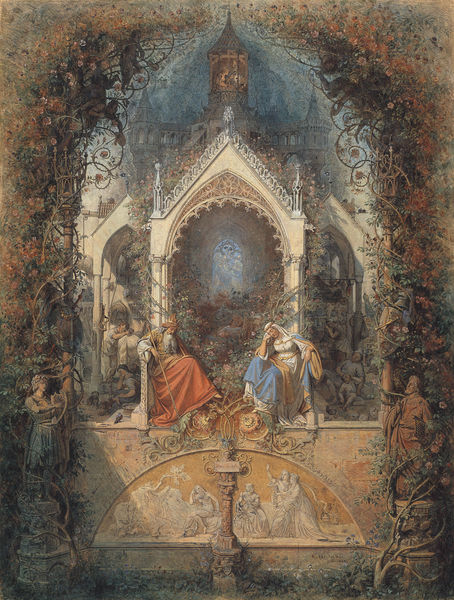
Titel: Dornröschen
Künstler: Eugen Napoleon Neureuther
Standort: München
Institution: Städtische Galerie im Lenbachhaus, Graphische Sammlung
Schlagwörter: baum, blau, blätter, dunkel, felsen, flügel, gott, himmel, mann, schatten, schlaf, weiß, aquarell, bäume, dreieck, frauen, gelb, grün, kirchturm, menschen, ocker, sitzen, blume, blumen, braun, frau, grau, hell, hut, kleid, laterne, licht, männer, nacht, orange, pfeiler, säule, säulen, tür, zeichnung, anlage, blüte, blüten, gebäude, haus, park, parkanlage, rose, rosen, rot, schleier, schloss, beige, gespräch, hochformat, malerei, ornament, rock, bart, richter, architektur, arm, arme, barock, bibel, kleidung, mensch, rahmen, sockel, spitze, stein, steine, tod, trauer, natur, brücke, kirche, dunkelheit, figur, gewand, gold, sitzend, stoff, stoffe, familie, mutter, paar, personen, vater, bühne, girlande, person, pflanze, pflanzen, england, gotik, krone, prinzessin, wald, brunnen, turm, garten, ranken, statue, deutschland, relief, farbig, ecke, schlafen, schlafend, düster, bogen, unterhaltung, schuhe, stab, fels, giebel, mauer, rand, figuren, rundbogen, kuppel, romantik, wild, bischof, könig, papst, thron, dunkelblau, jugendstil, kopftuch, floral, ornamente, plinthe, nachdenklich, tor, foto, bögen, paradies, eingang, gang, nische, arkade, ruine, gewölbe, greis, burg, glockenturm, kloster, kreuz, orient, orientalisch, türmchen, türme, palast, torbogen, dom, fracht, zentralperspektive, umrahmung, torso, illustration, nonne, treffen, schuh, ritter, altar, arkaden, kathedrale, kapitell, ranke, girlanden, ornamental, tracht, fries, portal, skulpturen, pfarrer, gruft, kreuze, efeu, glocke, statuen, hubi, spitzbögen, jesus, romantisch, antik, sage, mittelalter, märchen, nachdenkend, stützend, dornen, tonig, prinz, kapelle, stall, wildnis, verblauung, königin, blumenranken, basis, golden, gerahmt, statuetten, filigran, ornamentik, maria, schwind, miniatur, lehnend, arabesken, laube, kaiserin, details, josef, zepter, geburt, krippe, groteske, verziehrung, rosenhecke, tympanon, nischen, arabeske, kriche, gänge, basen, gartenanlage, fialen, westwerk, lünette, neugotik, tabernakel, jahre, wimperg, wimperge, fiale, stifter, grotesken, nonnen, keltisch, borgen, eingerahmt, tonige farben, moritz von schwind, dornenhecke, rosengarten, kleriker, grimm, moritz, aschenputtel, drauen, firguren, dornröschen, aquarelll, rahmen im bild, rosenstöcke, aschlaf, florale ornamentik, gebürder grimm, grimms märchen, hundert, thule, ee, kleidung rot, kaser